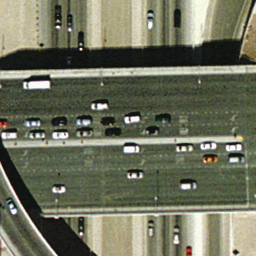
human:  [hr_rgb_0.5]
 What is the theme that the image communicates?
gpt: overpass